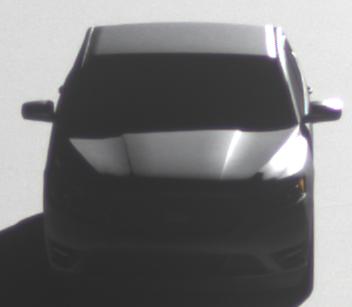
Make: Ford
Model: Taurus
Detailed model: SHO
Model produced from: 2012
Model produced until: 2019
Doors: 4
Color: gray
Road condition: dry road
Daytime: morning or afternoon
Contrast: high contrast